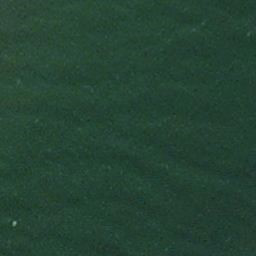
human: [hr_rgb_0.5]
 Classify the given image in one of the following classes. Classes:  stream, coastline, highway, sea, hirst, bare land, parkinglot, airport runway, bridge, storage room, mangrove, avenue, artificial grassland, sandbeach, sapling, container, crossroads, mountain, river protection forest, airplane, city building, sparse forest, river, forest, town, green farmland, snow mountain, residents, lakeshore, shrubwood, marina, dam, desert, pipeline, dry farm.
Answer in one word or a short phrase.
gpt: sea